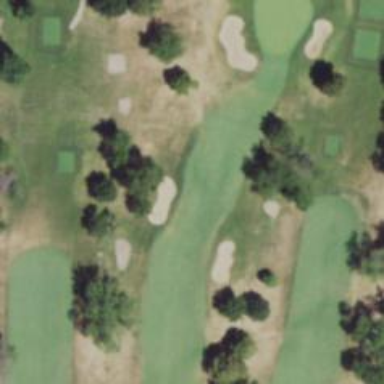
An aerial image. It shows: View of golf hole.